Question: Swift complaints that 'NSRunLoop' is a unresolved identifier in 'main.swift'
'''
import Foundation
let runloop = NSRunLoop.currentRunLoop();
runloop.run();
'''
Why? Isn't 'NSRunLoop' a part of Foundation?

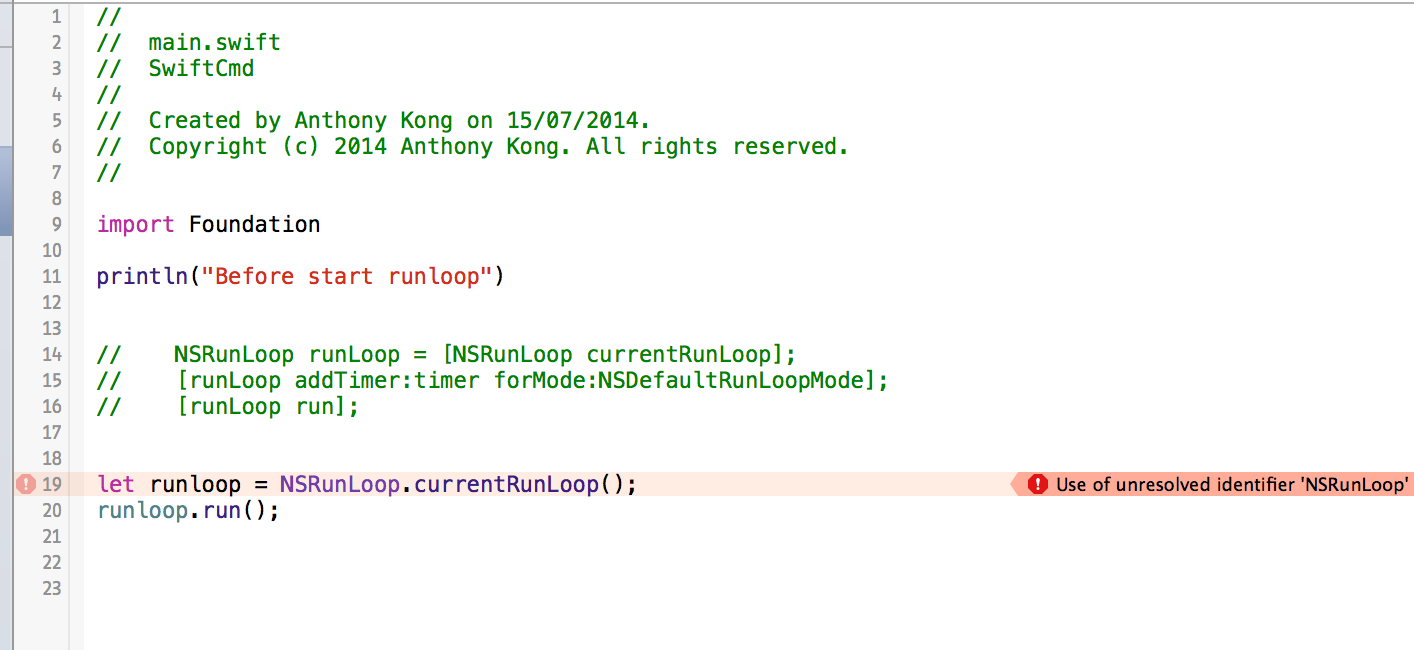
Answer: A 'Product'->'Clean' will clear the error message. But it will reappear when I tried to run the script in XCode.
The project was created in XCode 6 beta 2.
If I created a new project in XCode 6 beta 3, the script will not cause the same error.